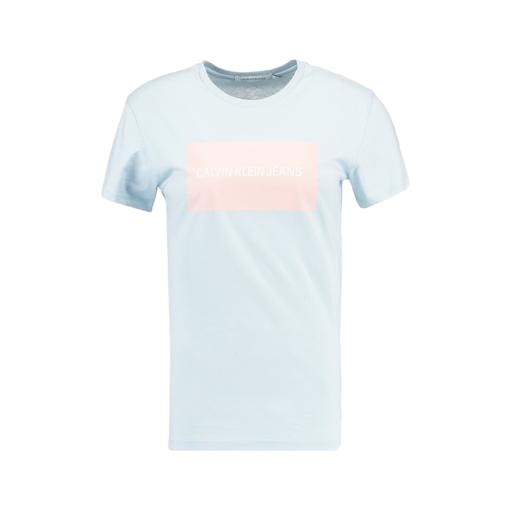
t-shirt classique light blue, blue graphic t-shirt, light blue tee, white background